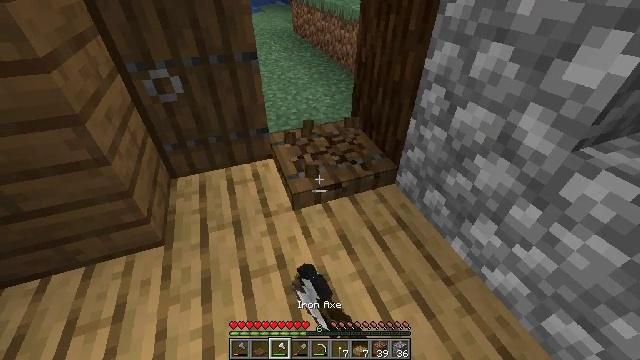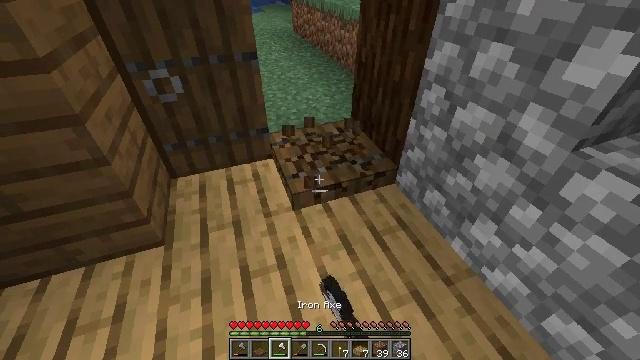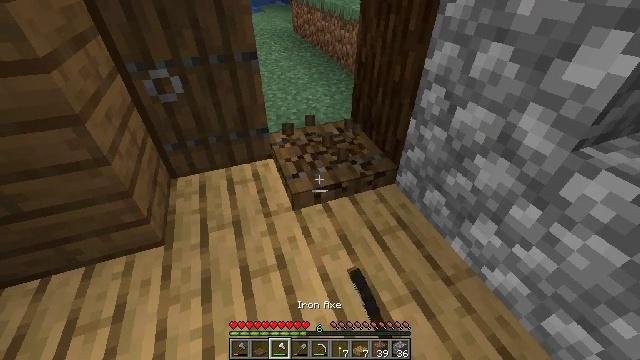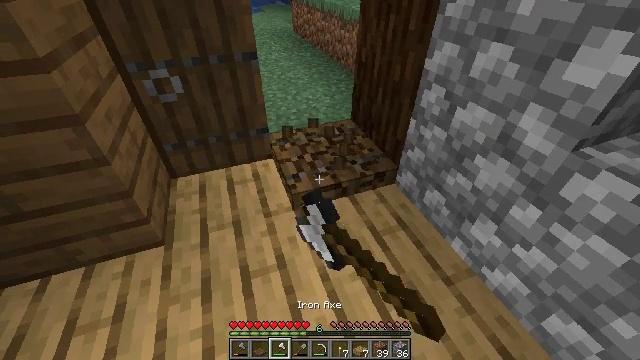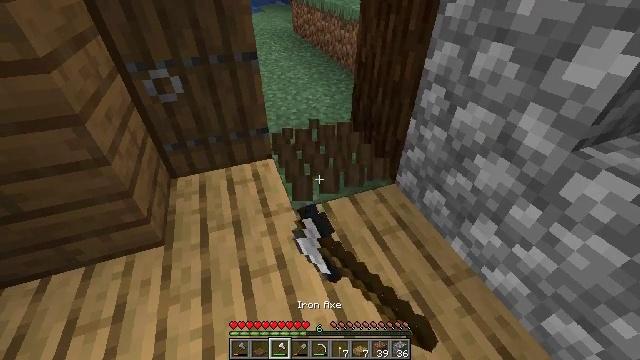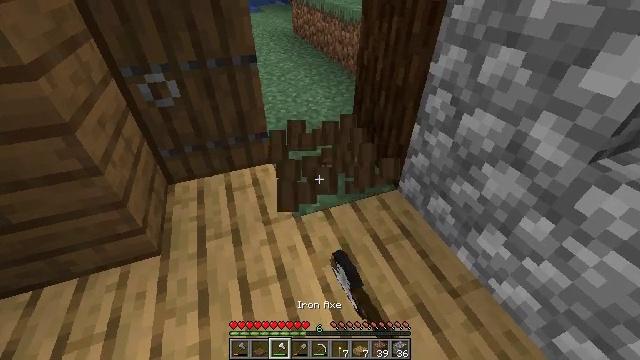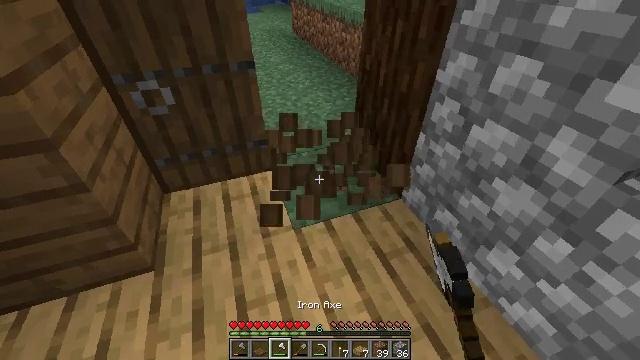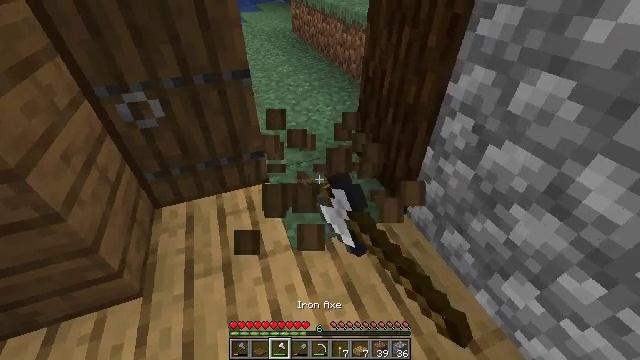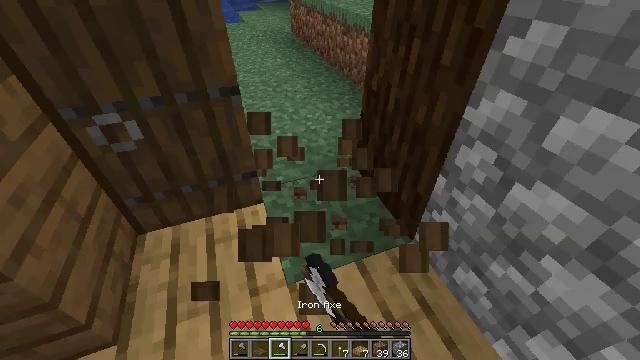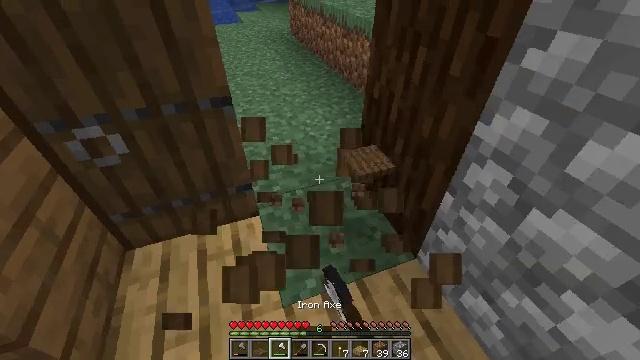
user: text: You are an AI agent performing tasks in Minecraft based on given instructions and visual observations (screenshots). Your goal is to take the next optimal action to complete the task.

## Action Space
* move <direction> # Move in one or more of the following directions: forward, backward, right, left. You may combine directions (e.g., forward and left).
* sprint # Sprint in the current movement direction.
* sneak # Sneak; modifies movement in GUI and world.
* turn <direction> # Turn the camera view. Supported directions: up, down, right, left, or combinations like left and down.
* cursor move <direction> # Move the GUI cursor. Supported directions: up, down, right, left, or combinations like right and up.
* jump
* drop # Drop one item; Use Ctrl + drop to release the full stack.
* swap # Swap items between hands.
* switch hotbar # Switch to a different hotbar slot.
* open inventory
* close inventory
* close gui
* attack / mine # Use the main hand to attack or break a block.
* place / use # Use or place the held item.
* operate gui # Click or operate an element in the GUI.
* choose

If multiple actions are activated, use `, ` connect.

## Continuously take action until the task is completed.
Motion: motion action
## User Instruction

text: Break the spruce trapdoor from a structure.
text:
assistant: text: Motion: attack / mine
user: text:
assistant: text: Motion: attack / mine
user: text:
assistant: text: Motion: attack / mine
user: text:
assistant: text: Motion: attack / mine
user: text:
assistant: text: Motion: move forward, attack / mine
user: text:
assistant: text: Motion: move forward, attack / mine
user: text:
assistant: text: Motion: move forward, attack / mine
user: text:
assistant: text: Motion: move forward, attack / mine
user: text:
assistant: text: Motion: move forward, attack / mine
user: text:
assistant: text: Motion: attack / mine